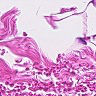
Metastatic tissue present: no